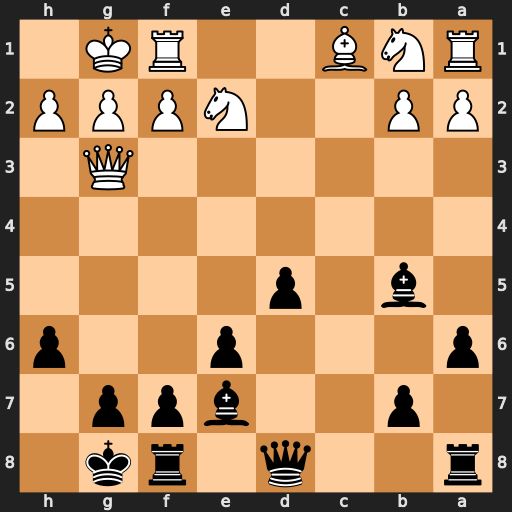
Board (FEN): r2q1rk1/1p2bpp1/p3p2p/1b1p4/8/6Q1/PP2NPPP/RNB2RK1
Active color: b
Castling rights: -
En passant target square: -
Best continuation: Bxe2 Bxh6 Bf6